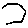
Label: hexagon